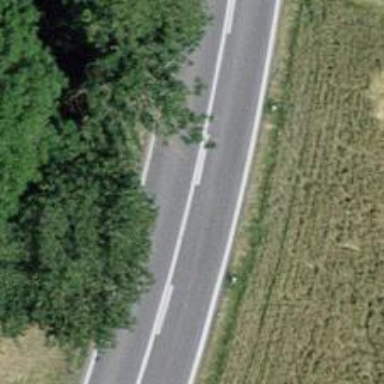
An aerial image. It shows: Secondary road with asphalt surface.